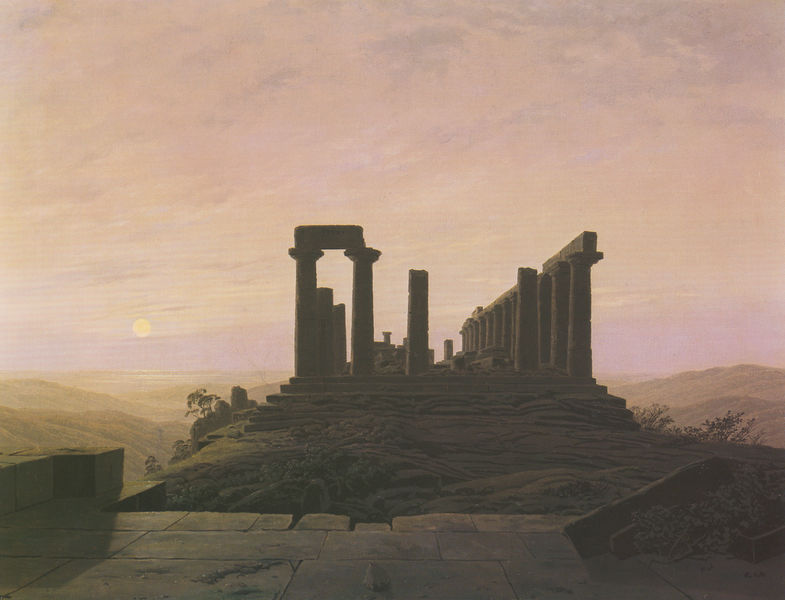
Titel: Junotempel in Agrigent
Künstler: Caspar David Friedrich
Standort: Dortmund
Institution: Museum am Ostwall
Schlagwörter: berg, blau, blätter, felsen, himmel, meer, schatten, wolken, bäume, gelb, grün, landschaft, abend, braun, grau, hell, licht, pastell, schwarz, säule, säulen, weiss, anlage, ausblick, gebäude, gras, rot, weg, wiese, wolke, alt, architektur, stein, steine, öl, dämmerung, horizont, hügel, natur, sonnenaufgang, strauch, weite, busch, büsche, gebüsch, sonne, sträucher, pflanzen, rosa, terrasse, küste, umrisse, ansicht, fassade, pflaster, vedute, berge, gebirge, wüste, dunst, lila, nebel, sonnenuntergang, violett, hügle, platz, pilaster, romantik, treppe, treppen, grey, old, ernst, stimmung, stufen, podest, abendstimmung, fugen, mond, ruine, antike, archtektur, palast, mauerwerk, fliesen, rom, kapitell, mauern, antik, greek, rocks, roman, griechisch, griechenland, sun, trees, tempel, dorisch, arkadien, gegenlicht, ruins, mystik, abendlicht, akropolis, säulenhalle, tempelanlage, ancient, michelangelo, tempeö, bruch, tempelruine, relikt, ast, stätte, greece, deutsch-römer, hallo?!, relic, age, poles, past, building, sonnenunterang, säaule, aquaduct, aged, marble, classical, remains, i see sunset, old stracher, mythology, destruction, crumbling